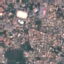
Label: Residential